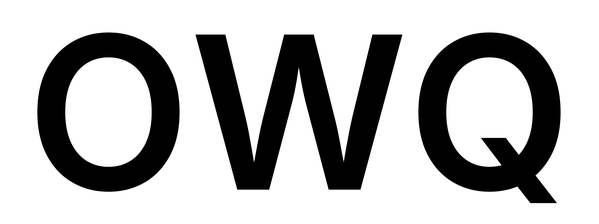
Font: Inter_SemiBold